Два одинаковым шарика подвешены на вертикальных нитях длины $l$ так, что они почти касаются друг друга, как показано на рисунке и могут раскачиваться в плоскости, образованной точками их центров и точками их подвеса. Один из шариков отклонили в этой плоскости на расстояние $d \ll l$ и отпустили. Соударение между шарами неупругое и такое, что в системе отсчёта их центра масса их скорости изменяются в $k$ раз, где $0 < k < 1$.
Как будут двигаться шары по истечении большого количества времени? Какой будет амплитуда колебаний после большого числа соударений? Сопротивлением воздуха пренебречь.
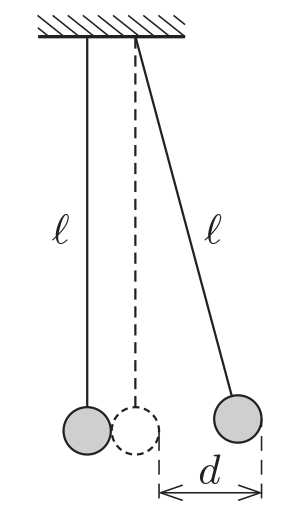
Ответ: Будут колебаться в фазе с амплитудой $d/2$.
Темы:
T, Механика, Соударения, ЗСИ, 200 задач, Неупругий удар